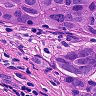
Metastatic tissue present: yes